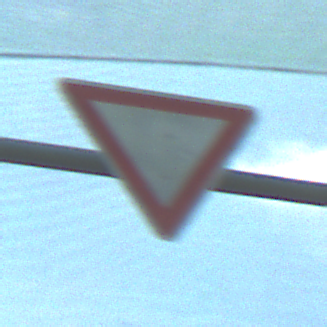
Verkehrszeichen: VorfahrtGewaehren
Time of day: MorningAfternoon
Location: Roofed (Special)
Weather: PartlyCloudy
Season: NotSpecified
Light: Natural